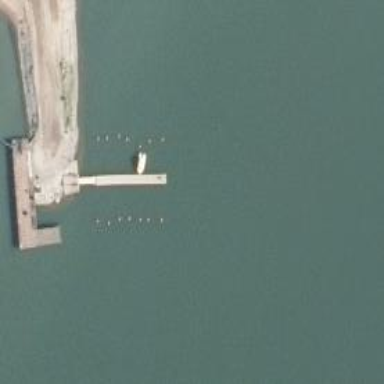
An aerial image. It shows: Pier with mooring facilities.